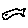
Label: fish